Interaction volume radius: 5 \u00c5
Interaction volume height: 10 \u00c5
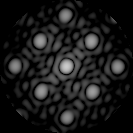
Disorder parameter: 0.09321